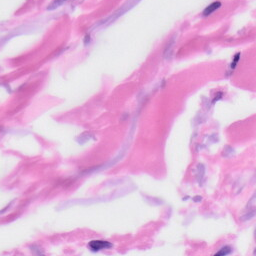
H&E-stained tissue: Skin